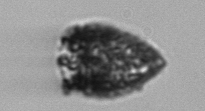
Label: Tintinnopsis